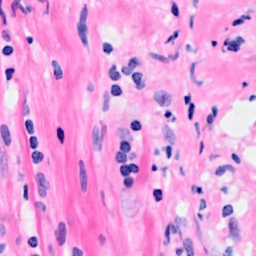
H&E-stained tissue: Breast